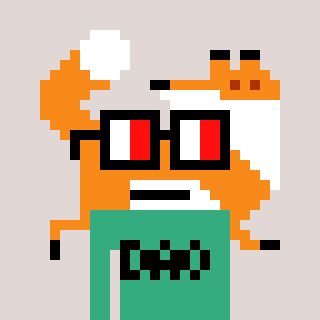
a pixel art character with square glasses with black frames and red eyes, a fox-shaped head and a teal-colored body on a warm background